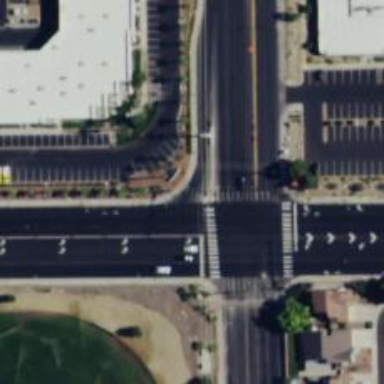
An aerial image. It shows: Secondary link road with asphalt surface.